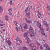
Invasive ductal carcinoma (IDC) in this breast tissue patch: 1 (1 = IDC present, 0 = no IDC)